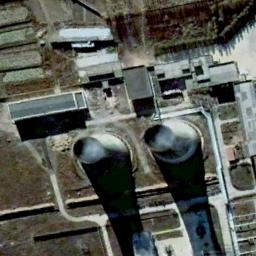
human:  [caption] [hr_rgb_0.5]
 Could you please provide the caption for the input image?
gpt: The thermal power station is on the grass next to some buildings with white mist above .

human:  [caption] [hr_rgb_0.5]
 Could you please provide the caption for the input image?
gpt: There is a factory building in a thermal power station, and two cooling towers are steaming .

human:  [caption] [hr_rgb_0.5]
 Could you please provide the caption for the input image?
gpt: There are two thermal power stations and rows of storage tanks .

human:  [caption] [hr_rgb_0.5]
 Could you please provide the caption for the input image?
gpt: There are many buildings of different shapes next to the thermal power station .

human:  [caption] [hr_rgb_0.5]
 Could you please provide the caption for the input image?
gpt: There are some buildings and two chimneys on the thermal power station .